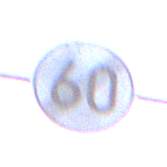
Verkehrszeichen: EndeGeschwindigkeit60
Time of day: SunriseSunset
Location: Outdoor (Urban)
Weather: Clear
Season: NotSpecified
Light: Natural